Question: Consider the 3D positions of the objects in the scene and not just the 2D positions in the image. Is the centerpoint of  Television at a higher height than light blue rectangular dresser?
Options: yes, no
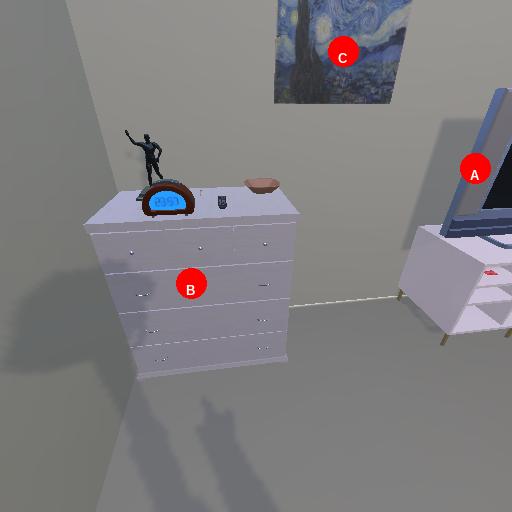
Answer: yes